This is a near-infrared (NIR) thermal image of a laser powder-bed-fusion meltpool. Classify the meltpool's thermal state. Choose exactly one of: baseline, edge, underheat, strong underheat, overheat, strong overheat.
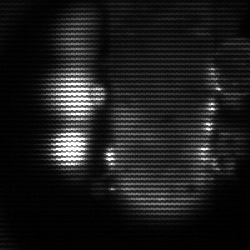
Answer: strong underheat